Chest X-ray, PA view. Patient: 36 years old, sex M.
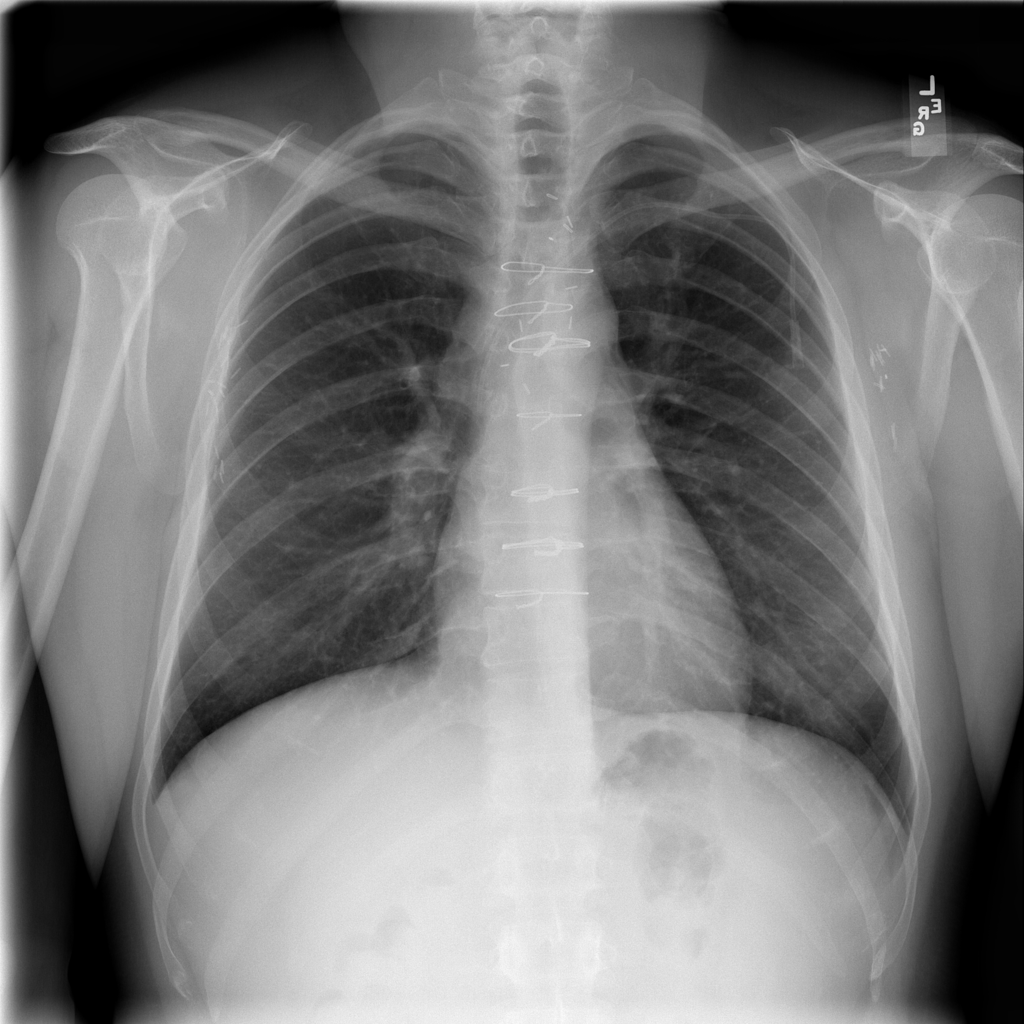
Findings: Mass